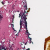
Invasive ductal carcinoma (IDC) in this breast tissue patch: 0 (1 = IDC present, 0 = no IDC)